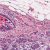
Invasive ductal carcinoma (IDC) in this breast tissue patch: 1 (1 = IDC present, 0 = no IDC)